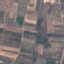
Land use / land cover: PermanentCrop